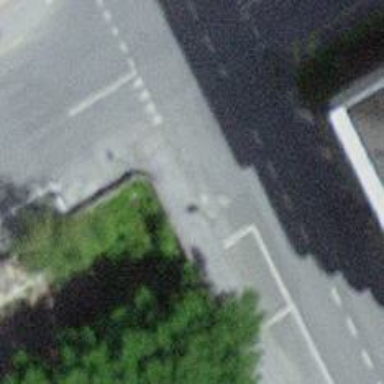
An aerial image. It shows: Zebra crossing on the road.